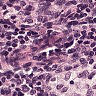
Metastatic tissue present: no